Question: Count the number of objects in the diagram.
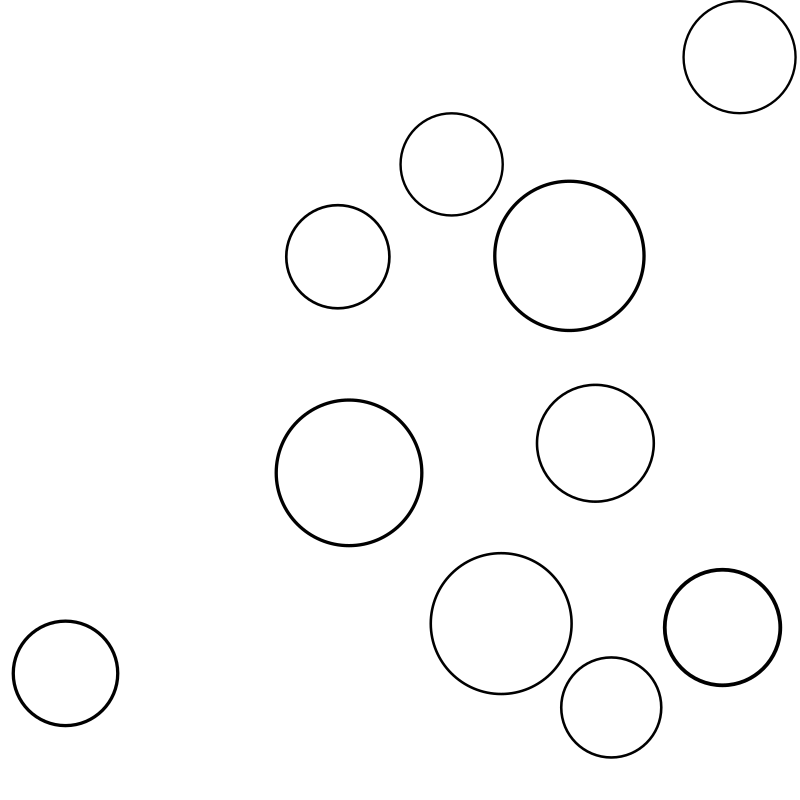
Answer: 10